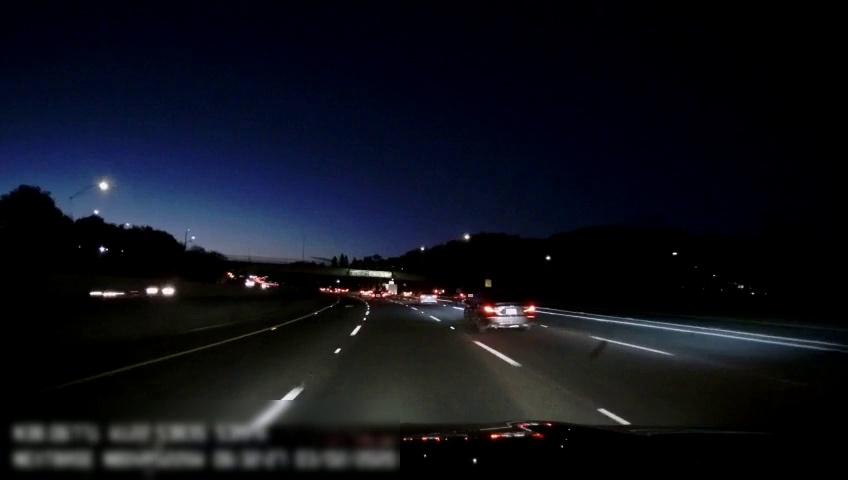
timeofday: Night
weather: Other
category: Drivable Space
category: Vehicles | SUV
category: Vehicles | Car
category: Vehicles | Car
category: Vehicles | Other LV
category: Vehicles | Car
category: Vehicles | Car
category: Lanes | Alternate Lane
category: Lanes | Current Lane
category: Lanes | Current Lane
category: Lanes | Alternate Lane
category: Lanes | Alternate Lane
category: Lanes | Alternate Lane
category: Lanes | Alternate Lane